【题型】解答题　【知识点】解析几何　【难度】medium
已知双曲线 $\Gamma: \frac{x^2}{a^2} - \frac{y^2}{b^2} = 1$ （其中 $a>0, b>0$）的左、右焦点分别为 $F_1(-c, 0)$、$F_2(c, 0)$（其中 $c>0$）。

\vspace{1em}

\noindent (1) 若双曲线 $\Gamma$ 过点 $(2, 1)$ 且一条渐近线方程为 $y = \frac{\sqrt{2}}{2}x$；直线 $l$ 的倾斜角为 $\frac{\pi}{4}$，在 $y$ 轴上的截距为 $-2$。直线 $l$ 与该双曲线 $\Gamma$ 交于两点 $A$、$B$，$M$ 为线段 $AB$ 的中点，求 $\triangle MF_1F_2$ 的面积；

\noindent (2) 以坐标原点 $O$ 为圆心，$c$ 为半径作圆，该圆与双曲线 $\Gamma$ 在第一象限的交点为 $P$。过 $P$ 作圆的切线，若切线的斜率为 $-\sqrt{3}$，求双曲线 $\Gamma$ 的离心率。
【解答】

\noindent \textbf{【答案】} (1) $\boldsymbol{2\sqrt{3}}$； (2) $\boldsymbol{\sqrt{2}}$.

\vspace{0.2cm}
\noindent \textbf{【分析】} (1) 由双曲线$\Gamma$过点$(2,1)$且一条渐近线方程为$y=\dfrac{\sqrt{2}}{2}x$得双曲线方程，将直线$l$与双曲线方程联立可得$M$坐标，即可得答案；
\noindent (2) 方法一：将圆方程与双曲线方程联立，可得$P\left(\dfrac{a\sqrt{b^2+c^2}}{c},\dfrac{b^2}{c}\right)$，后由切线斜率为$-\sqrt{3}$可得$\dfrac{a\sqrt{b^2+c^2}}{b^2}=\sqrt{3}\Rightarrow 3e^4-8e^2+4=0$，即可得答案；
\noindent 方法二：设切线与$x$轴交于$E$点，由题目条件可得$\angle PEO=\dfrac{\pi}{3}$，结合$\angle OPE=\dfrac{\pi}{2}$，可得$\angle POE=\dfrac{\pi}{6},\angle POF_1=\dfrac{5\pi}{6}$.注意到$|OP|=|OF_1|=|OF_2|=c$，则在$\triangle POF_2$中，由余弦定理，得$|PF_1|,|PF_2|$，进而可得$a$，即可得答案.

\vspace{0.2cm}
\noindent \textbf{【详解】(1)}
双曲线$\Gamma$：$\dfrac{x^2}{a^2}-\dfrac{y^2}{b^2}=1$渐近线方程为$y=\pm\dfrac{b}{a}x$，已知一条渐近线方程为$y=\dfrac{\sqrt{2}}{2}x$，所以$a=\sqrt{2}b$，双曲线$\Gamma$经过点$(2,1)$，所以$\dfrac{4}{a^2}-\dfrac{1}{b^2}=1$，
解得$a^2=2,b^2=1$.所以双曲线$\Gamma$：$\dfrac{x^2}{2}-y^2=1$.
直线$l$的倾斜角为$\dfrac{\pi}{4}$，则斜率为$1$，又$l$在$y$轴上的截距为$-2$，则$l$方程为：$y=x-2$，代入双曲线方程得：$x^2-8x+10=0$，
设两点$A$、$B$坐标分别为$(x_1,y_1)$、$(x_2,y_2)$，$M(x,y)$，
则$x_1+x_2=8\Rightarrow x=4,y=2$.又$|F_1F_2|=2\sqrt{3}$，
则$\triangle MF_1F_2$的面积$=\dfrac{1}{2}\cdot|F_1F_2|\cdot y=\dfrac{1}{2}\times2\sqrt{3}\times2=2\sqrt{3}$.

\vspace{0.2cm}
\noindent \textbf{【详解】(2)}
方法一：由题可知圆方程为：$x^2+y^2=c^2$，将其与双曲线方程联立：
$\begin{cases} x^2+y^2=c^2 \\ \dfrac{x^2}{a^2}-\dfrac{y^2}{b^2}=1 \end{cases}\Rightarrow x^2+\dfrac{b^2}{a^2}x^2-b^2=c^2\Rightarrow x=\dfrac{a\sqrt{b^2+c^2}}{c},y=\dfrac{b^2}{c}$，
即$P\left(\dfrac{a\sqrt{b^2+c^2}}{c},\dfrac{b^2}{c}\right)$，又切线斜率为$-\sqrt{3}$，则$k_{OP}=\dfrac{b^2}{c}\cdot\dfrac{c}{a\sqrt{b^2+c^2}}=\dfrac{\sqrt{3}}{3}$
$\Rightarrow 3(c^2-a^2)=a\sqrt{2c^2-a^2}\Rightarrow 3c^4+4a^4-8a^2c^2=0\Rightarrow 3e^4-8e^2+4=0$，解得$e^2=2$，
所以双曲线$\Gamma$的离心率为$\sqrt{2}$；

\vspace{0.2cm}
\noindent 方法二：设切线与$x$轴交于$E$点，切线斜率为$-\sqrt{3}$，可知$\angle PEO=\dfrac{\pi}{3}$，
又$\angle OPE=\dfrac{\pi}{2}$，则$\angle POE=\dfrac{\pi}{6},\angle POF_1=\dfrac{5\pi}{6}$.注意到$|OP|=|OF_1|=|OF_2|=c$，则在$\triangle POF_2$中，由
余弦定理，$|PF_2|=\sqrt{|PO|^2+|OF_2|^2-2|PO||OF_2|\cos\dfrac{\pi}{6}}=\sqrt{2-\sqrt{3}}c=\dfrac{\sqrt{6}-\sqrt{2}}{2}c$，
在$\triangle POF_1$中，由余弦定理，
$|PF_1|=\sqrt{|PO|^2+|OF_1|^2-2|PO||OF_1|\cos\dfrac{5\pi}{6}}=\sqrt{2+\sqrt{3}}c=\dfrac{\sqrt{6}+\sqrt{2}}{2}c$.
则$a=\dfrac{1}{2}\left(|PF_1|-|PF_2|\right)=\dfrac{\sqrt{2}}{2}c\Rightarrow e=\dfrac{c}{a}=\sqrt{2}$.

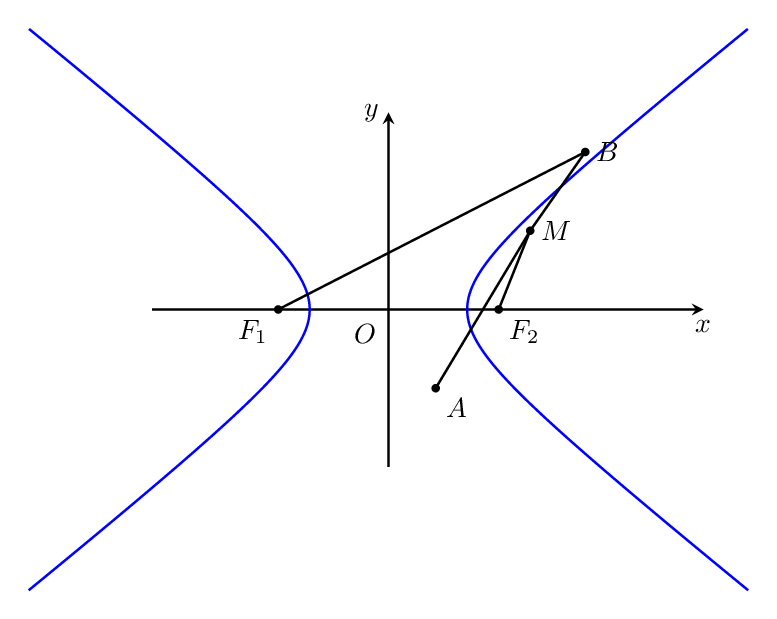
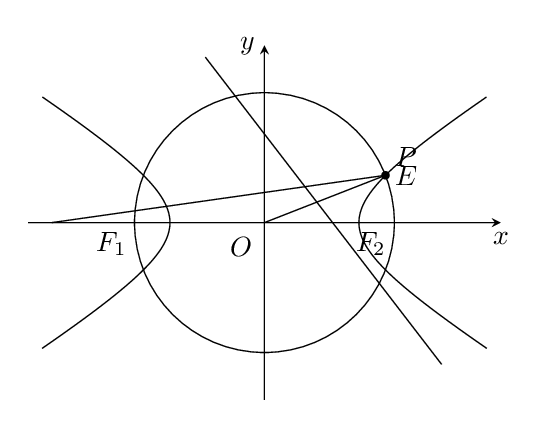